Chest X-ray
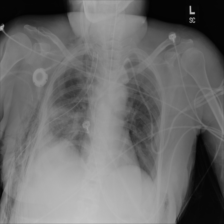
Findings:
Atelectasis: negative
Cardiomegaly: negative
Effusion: negative
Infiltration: negative
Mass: negative
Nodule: negative
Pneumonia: negative
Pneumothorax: negative
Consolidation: negative
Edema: negative
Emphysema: negative
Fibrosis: negative
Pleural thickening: negative
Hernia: negative